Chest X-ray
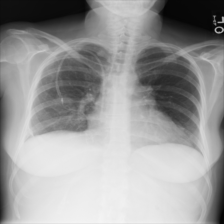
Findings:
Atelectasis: negative
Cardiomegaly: positive
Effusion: negative
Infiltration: negative
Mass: negative
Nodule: negative
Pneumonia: negative
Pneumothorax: negative
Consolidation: negative
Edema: negative
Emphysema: negative
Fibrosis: negative
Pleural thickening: negative
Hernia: negative